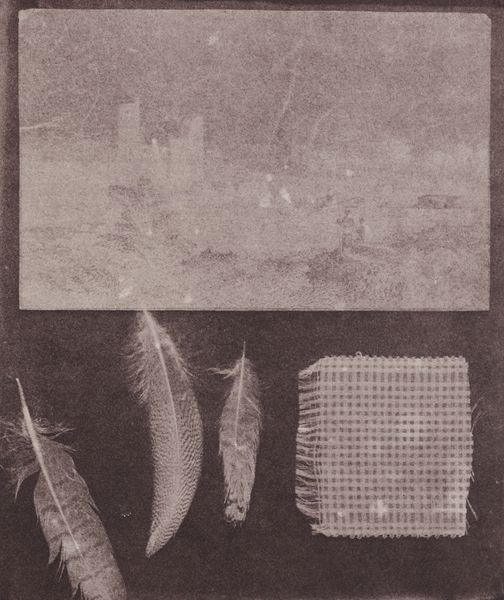
Titel: Naturdruck: Federn, Stoff, Druck
Künstler: Hippolyte Bayard
Standort: Paris
Institution: Société Française de Photographie
Schlagwörter: dunkel, feder, gemälde, himmel, meer, schatten, vogel, wasser, weiß, komposition, landschaft, menschen, see, stadt, ufer, braun, grau, hell, hintergrund, licht, schwarz, gebäude, haus, tuch, wand, federn, gefieder, mensch, stein, bild, ferne, gitter, fransen, stoff, drei, blatt, zart, turm, stilleben, stillleben, papier, zwei, abstrakt, modern, mauer, nebel, siebdruck, violett, sepia, fluß, friedrich, flicken, zwei personen, homme, faden, stofflichkeit, transparent, fein, abbild, assemblage, collage, unscharf, foto, fotografie, photographie, rechtecke, belichtung, fetzen, burg, rechteck, türme, strahlen, druck, schwarz-weiss, noir, gebogen, punkt, stof, photo, kiel, stück, schein, negativ, diffus, verschwommen, verwischt, sunkel, fäden, gewebe, textil, verband, gravure, chrom, paysage, entwicklung, gewebt, quadrat, netz, auflage, raster, chemie, gegenstände, federkiel, aufteilung, kiele, unterteilung, daunen, toile, oiseau, schlecht, krakelee, plume, dia, röntgen, flaum, verwaschen, stoffetzen, stofffetzen, lichtbild, art, vogelfeder, tissu, positiv, unkenntlich, belichtet, sephia, feuille, fotografieren, warburg, fotogramm, photogramm, man ray, röntgenstrahlen, negatif, trois, entwickler, scehin, stoffstück, figure, vogelfedern, fotofotografie, stoffteil, texitel, erkennbar, tisu, boltanski, dagarreotype